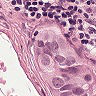
Metastatic tissue present: yes